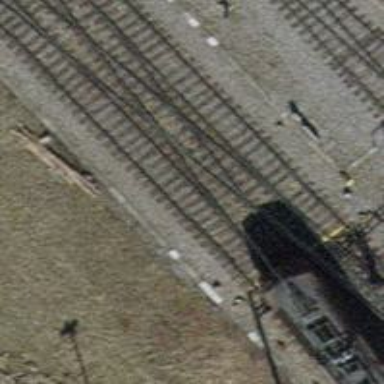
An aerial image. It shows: Railway crossing.